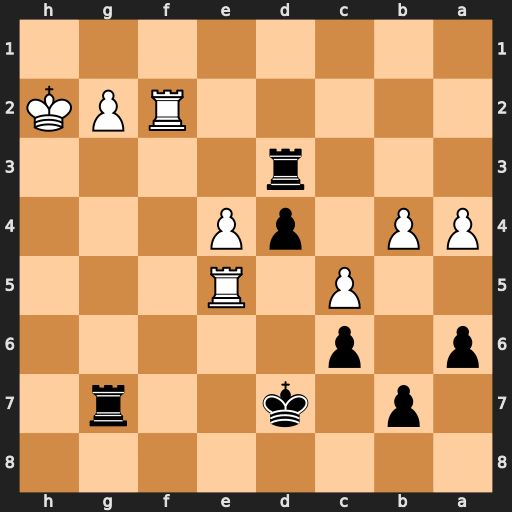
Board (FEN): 8/1p1k2r1/p1p5/2P1R3/PP1pP3/3r4/5RPK/8
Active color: b
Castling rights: -
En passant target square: -
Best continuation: Rh7+ Kg1 Rd1+ Rf1 Rh1+ Kxh1 Rxf1+